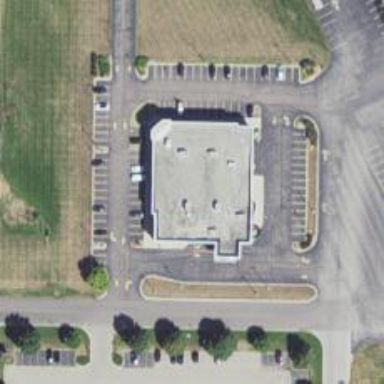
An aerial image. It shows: Pharmacy providing healthcare services.